Question: For the following question it is said that the answer should be C. But I think the correct answer is Answer D as NOT MATCHED block inserts all unmatching records to target table. Can anybody explain this?
Thank you.
Q)View the Exhibit and examine the data in ORDERS_MASTER and MONTHLY_ORDERS tables.

Evaluate the following MERGE statement:
'''
MERGE INTO orders_master o
USING monthly_orders m
ON (o.order_id = m.order_id)
WHEN MATCHED THEN
UPDATE SET o.order_total = m.order_total
DELETE WHERE (m.order_total IS NULL)
WHEN NOT MATCHED THEN
INSERT VALUES (m.order_id, m.order_total);
'''
What would be the outcome of the above statement?
A. The ORDERS_MASTER table would contain the ORDER_IDs 1 and 2.
B. The ORDERS_MASTER table would contain the ORDER_IDs 1,2 and 3.
C. The ORDERS_MASTER table would contain the ORDER_IDs 1,2 and 4.
D. The ORDERS_MASTER table would contain the ORDER IDs 1,2,3 and 4.
Answer: C
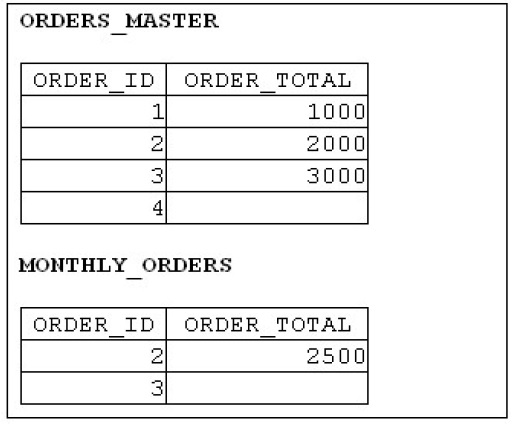
Answer: The correct answer is indeed C, this is because the source of the merge operation is the 'monthly_orders' table, which only contains two records with 'order_id' 2 and 3 respectively.
Think about what will happen for each of these records:
- 'order_id = 2''order_master''MATCHED''order_total''NULL''DELETE'- 'order_id = 3''order_master''MATCHED''order_total''NULL''order_master''monthly_order''NULL'
This leaves us with 'order_id' 1, 2 and 4, which matches answer C.
'''
CREATE TABLE orders_master (
order_id NUMBER(1) NOT NULL
,order_total NUMBER(10) NULL
)
/
CREATE TABLE monthly_orders (
order_id NUMBER(1) NOT NULL
,order_total NUMBER(10) NULL
)
/
INSERT INTO orders_master (order_id, order_total) VALUES (1, 1000)
/
INSERT INTO orders_master (order_id, order_total) VALUES (2, 2000)
/
INSERT INTO orders_master (order_id, order_total) VALUES (3, 3000)
/
INSERT INTO orders_master (order_id, order_total) VALUES (4, NULL)
/
INSERT INTO monthly_orders (order_id, order_total) VALUES (2, 2500)
/
INSERT INTO monthly_orders (order_id, order_total) VALUES (3, NULL)
/
MERGE INTO orders_master o
USING monthly_orders m
ON (o.order_id = m.order_id)
WHEN MATCHED THEN
UPDATE SET o.order_total = m.order_total
DELETE WHERE m.order_total IS NULL
WHEN NOT MATCHED THEN
INSERT VALUES (m.order_id, m.order_total)
/
COMMIT
/
SQL> select * from orders_master
2 /
ORDER_ID ORDER_TOTAL
---------- -----------
1 1000
2 2500
4
'''